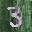
Label: 3